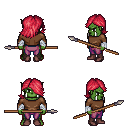
a pixel art fantasy rpg character, male body template, orc, green skin, brown long-sleeve shirt, magenta pants, ruby red swoop hairstyle, white cloth bandages, maroon shoes, spear, four views (front, back, left, right), 2x2 character sprite sheet, small pixel art, hard edges, no anti-aliasing